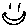
Label: smiley face